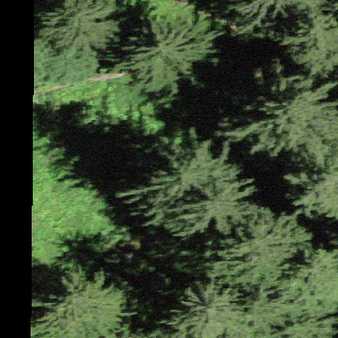
Label: other